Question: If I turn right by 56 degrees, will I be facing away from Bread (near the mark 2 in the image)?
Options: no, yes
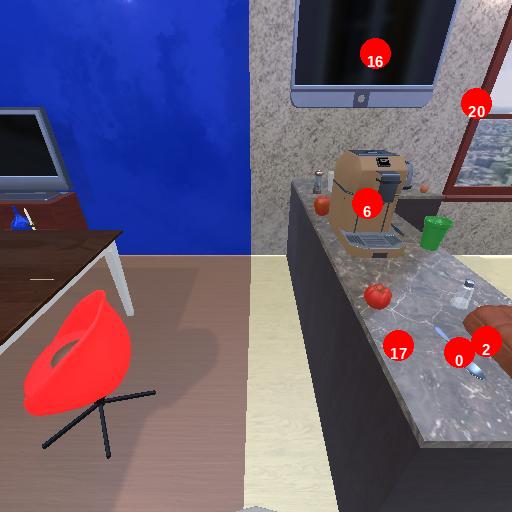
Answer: no